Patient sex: M
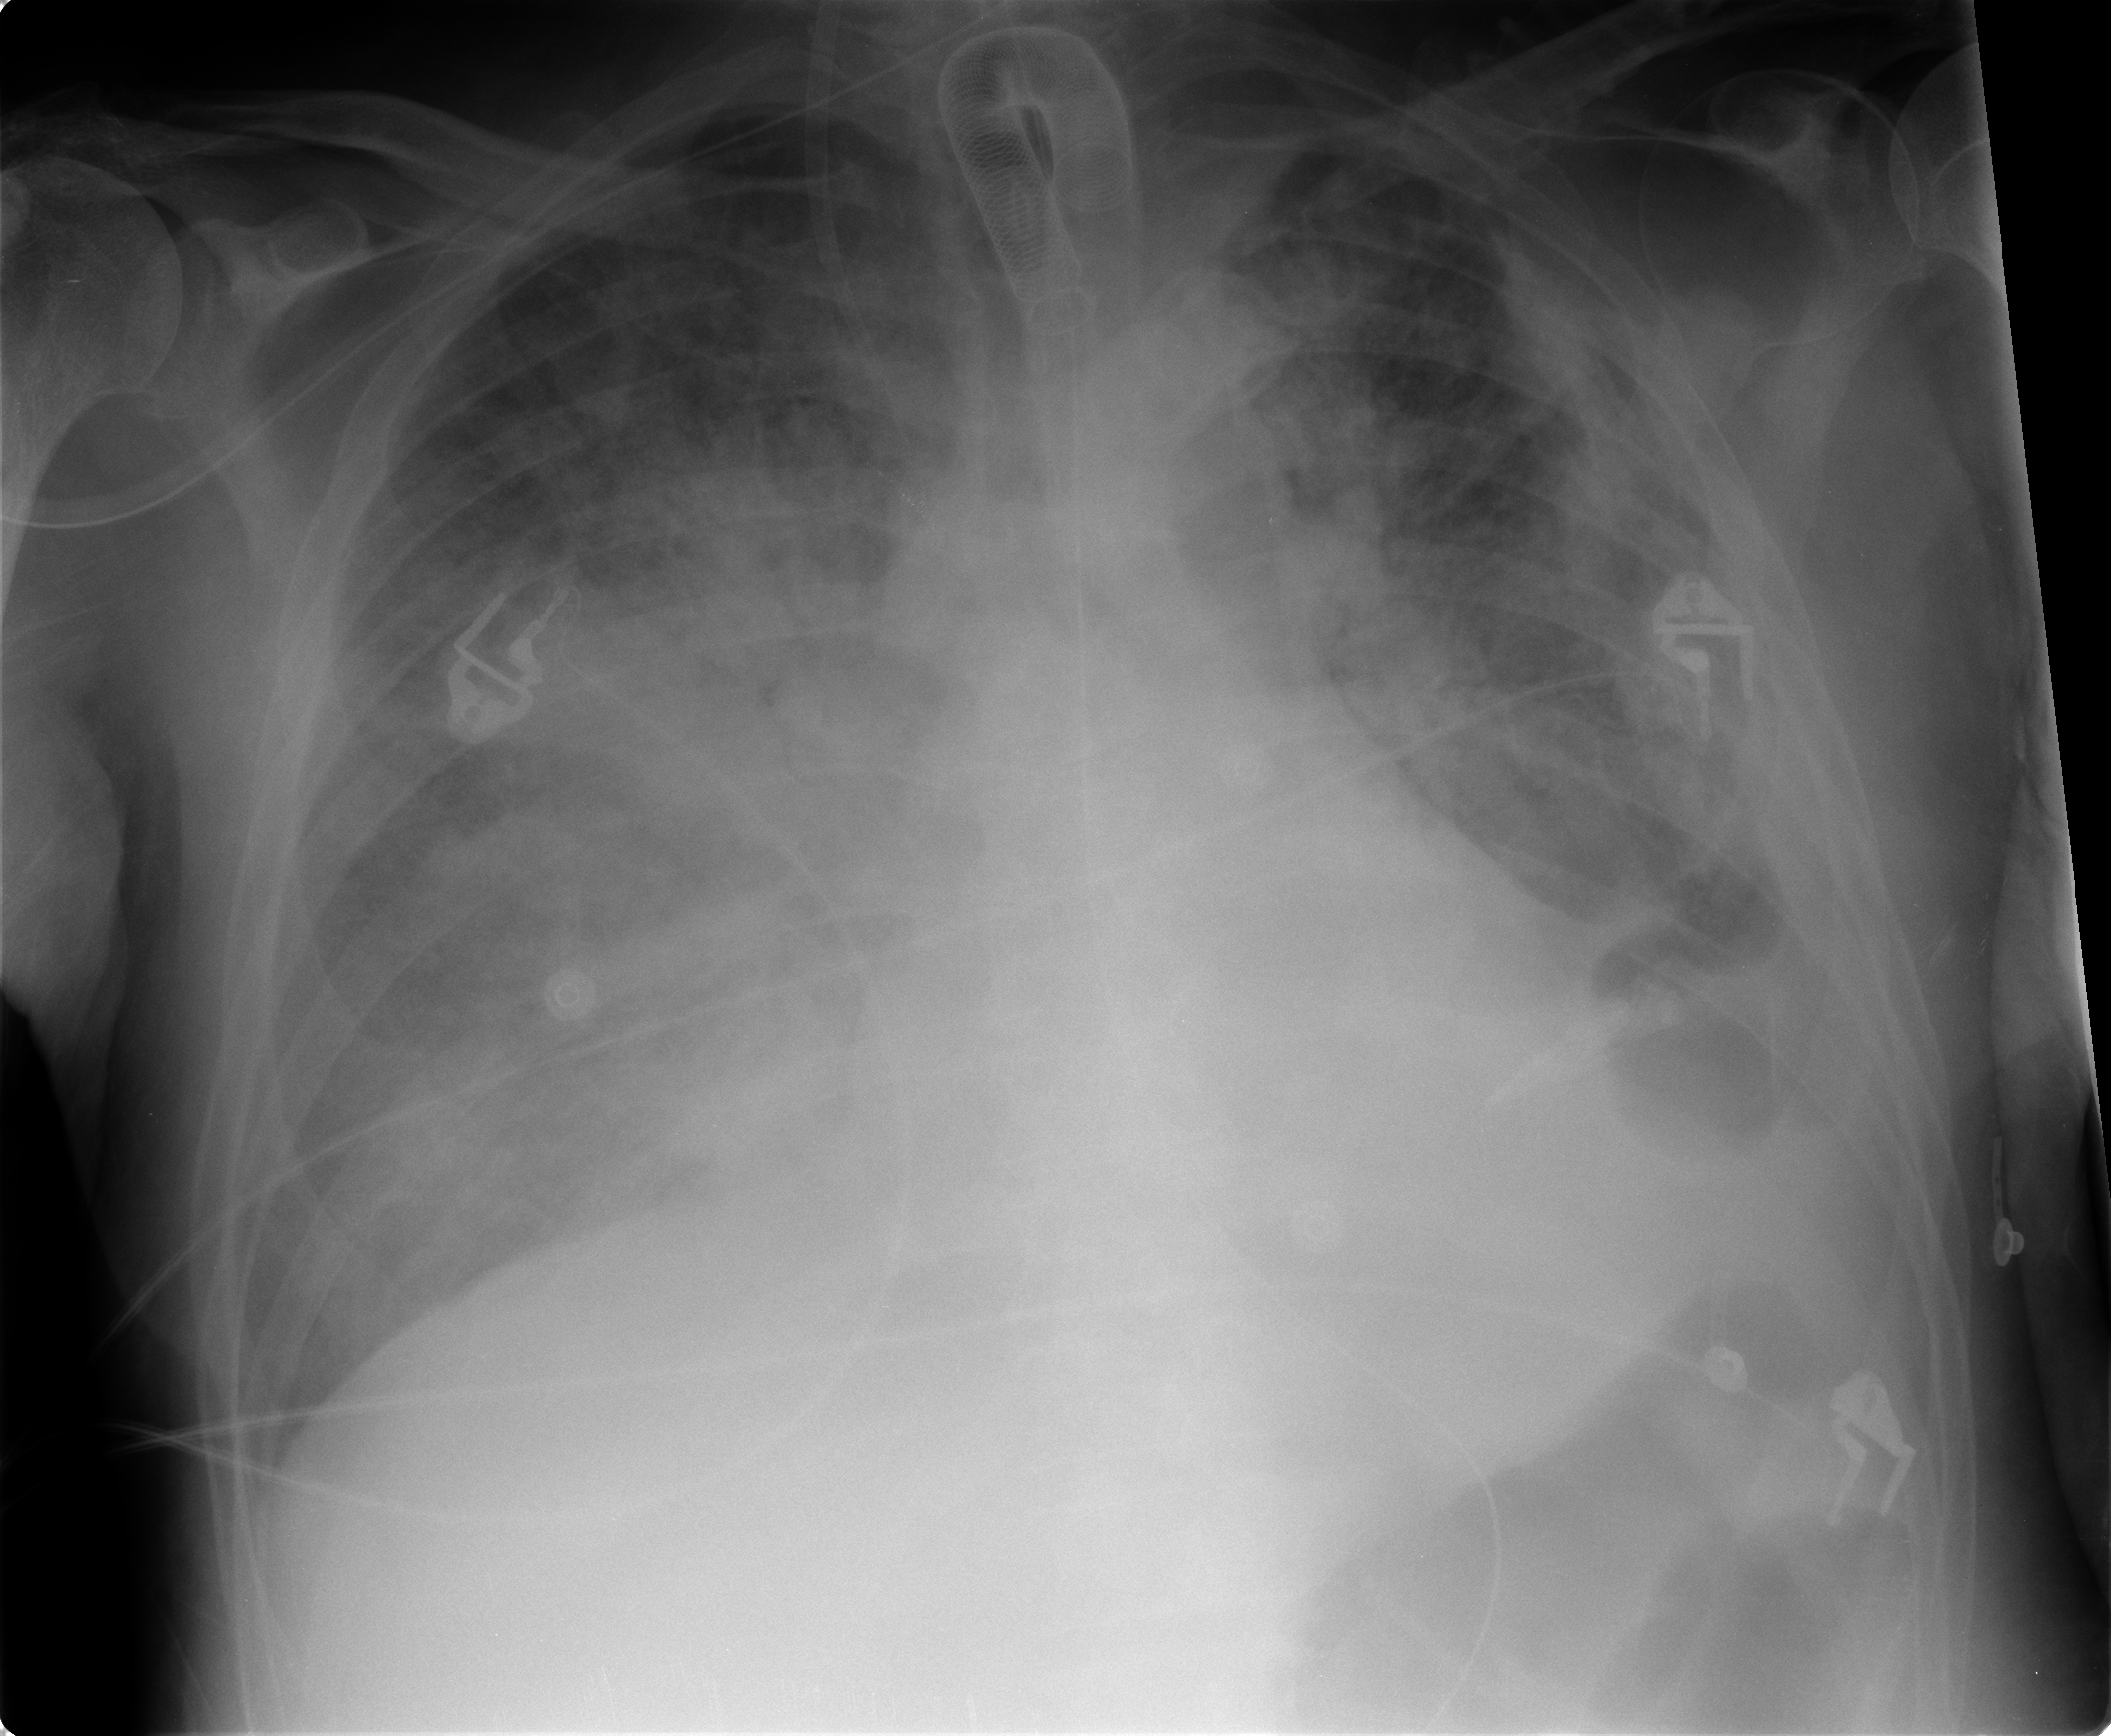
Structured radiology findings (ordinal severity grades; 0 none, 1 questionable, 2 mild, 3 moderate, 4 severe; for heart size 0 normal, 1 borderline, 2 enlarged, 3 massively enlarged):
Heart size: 1
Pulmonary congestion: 4
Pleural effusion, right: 3
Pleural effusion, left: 3
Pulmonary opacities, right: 3
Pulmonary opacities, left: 2
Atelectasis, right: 2
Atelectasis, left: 2